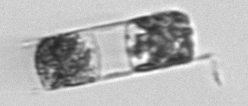
Label: Hemiaulus